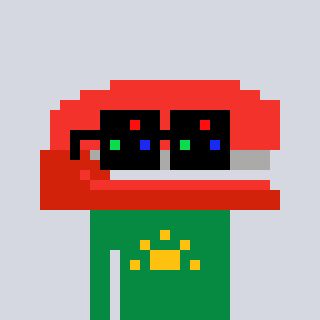
a pixel art character with square black sunglasses, a stapler-shaped head and a green-colored body on a cool background